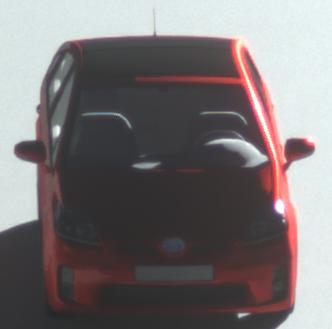
Make: Toyota
Model: Prius 1.5 Hybrid
Detailed model: Prius (HW2)
Model produced from: 2006/03
Model produced until: 2009/06
Doors: 5
Color: red
Road condition: dry road
Daytime: morning or afternoon
Contrast: high contrast